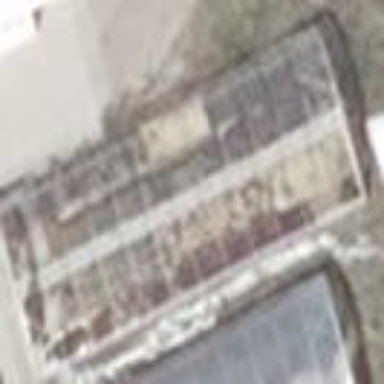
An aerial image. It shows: Greenhouse.